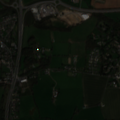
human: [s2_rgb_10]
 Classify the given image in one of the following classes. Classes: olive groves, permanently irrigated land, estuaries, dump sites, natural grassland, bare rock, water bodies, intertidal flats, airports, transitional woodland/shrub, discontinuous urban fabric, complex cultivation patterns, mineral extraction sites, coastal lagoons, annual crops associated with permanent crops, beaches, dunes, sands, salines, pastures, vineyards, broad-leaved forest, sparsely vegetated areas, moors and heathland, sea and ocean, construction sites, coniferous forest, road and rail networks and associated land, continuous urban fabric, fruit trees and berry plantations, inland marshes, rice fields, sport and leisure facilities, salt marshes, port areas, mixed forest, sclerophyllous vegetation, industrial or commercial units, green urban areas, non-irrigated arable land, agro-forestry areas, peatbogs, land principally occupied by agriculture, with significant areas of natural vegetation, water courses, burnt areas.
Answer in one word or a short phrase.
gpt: discontinuous urban fabric, non-irrigated arable land, pastures